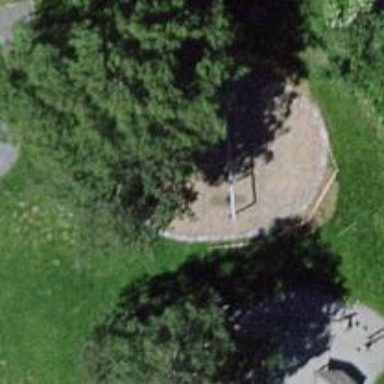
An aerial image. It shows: Playground area for leisure land.